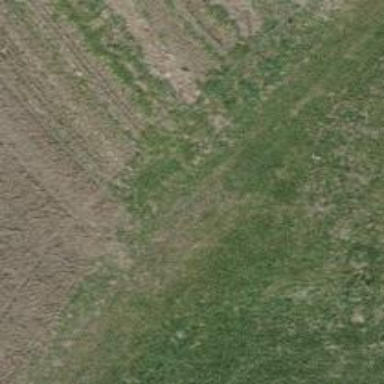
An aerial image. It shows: Track with very rough surface.